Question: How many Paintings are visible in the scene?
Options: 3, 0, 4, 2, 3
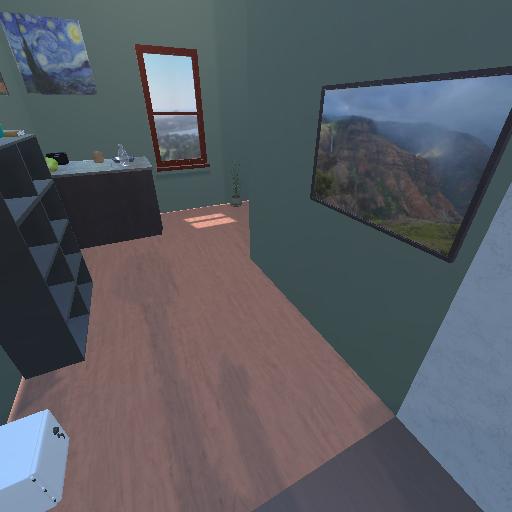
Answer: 3